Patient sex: F
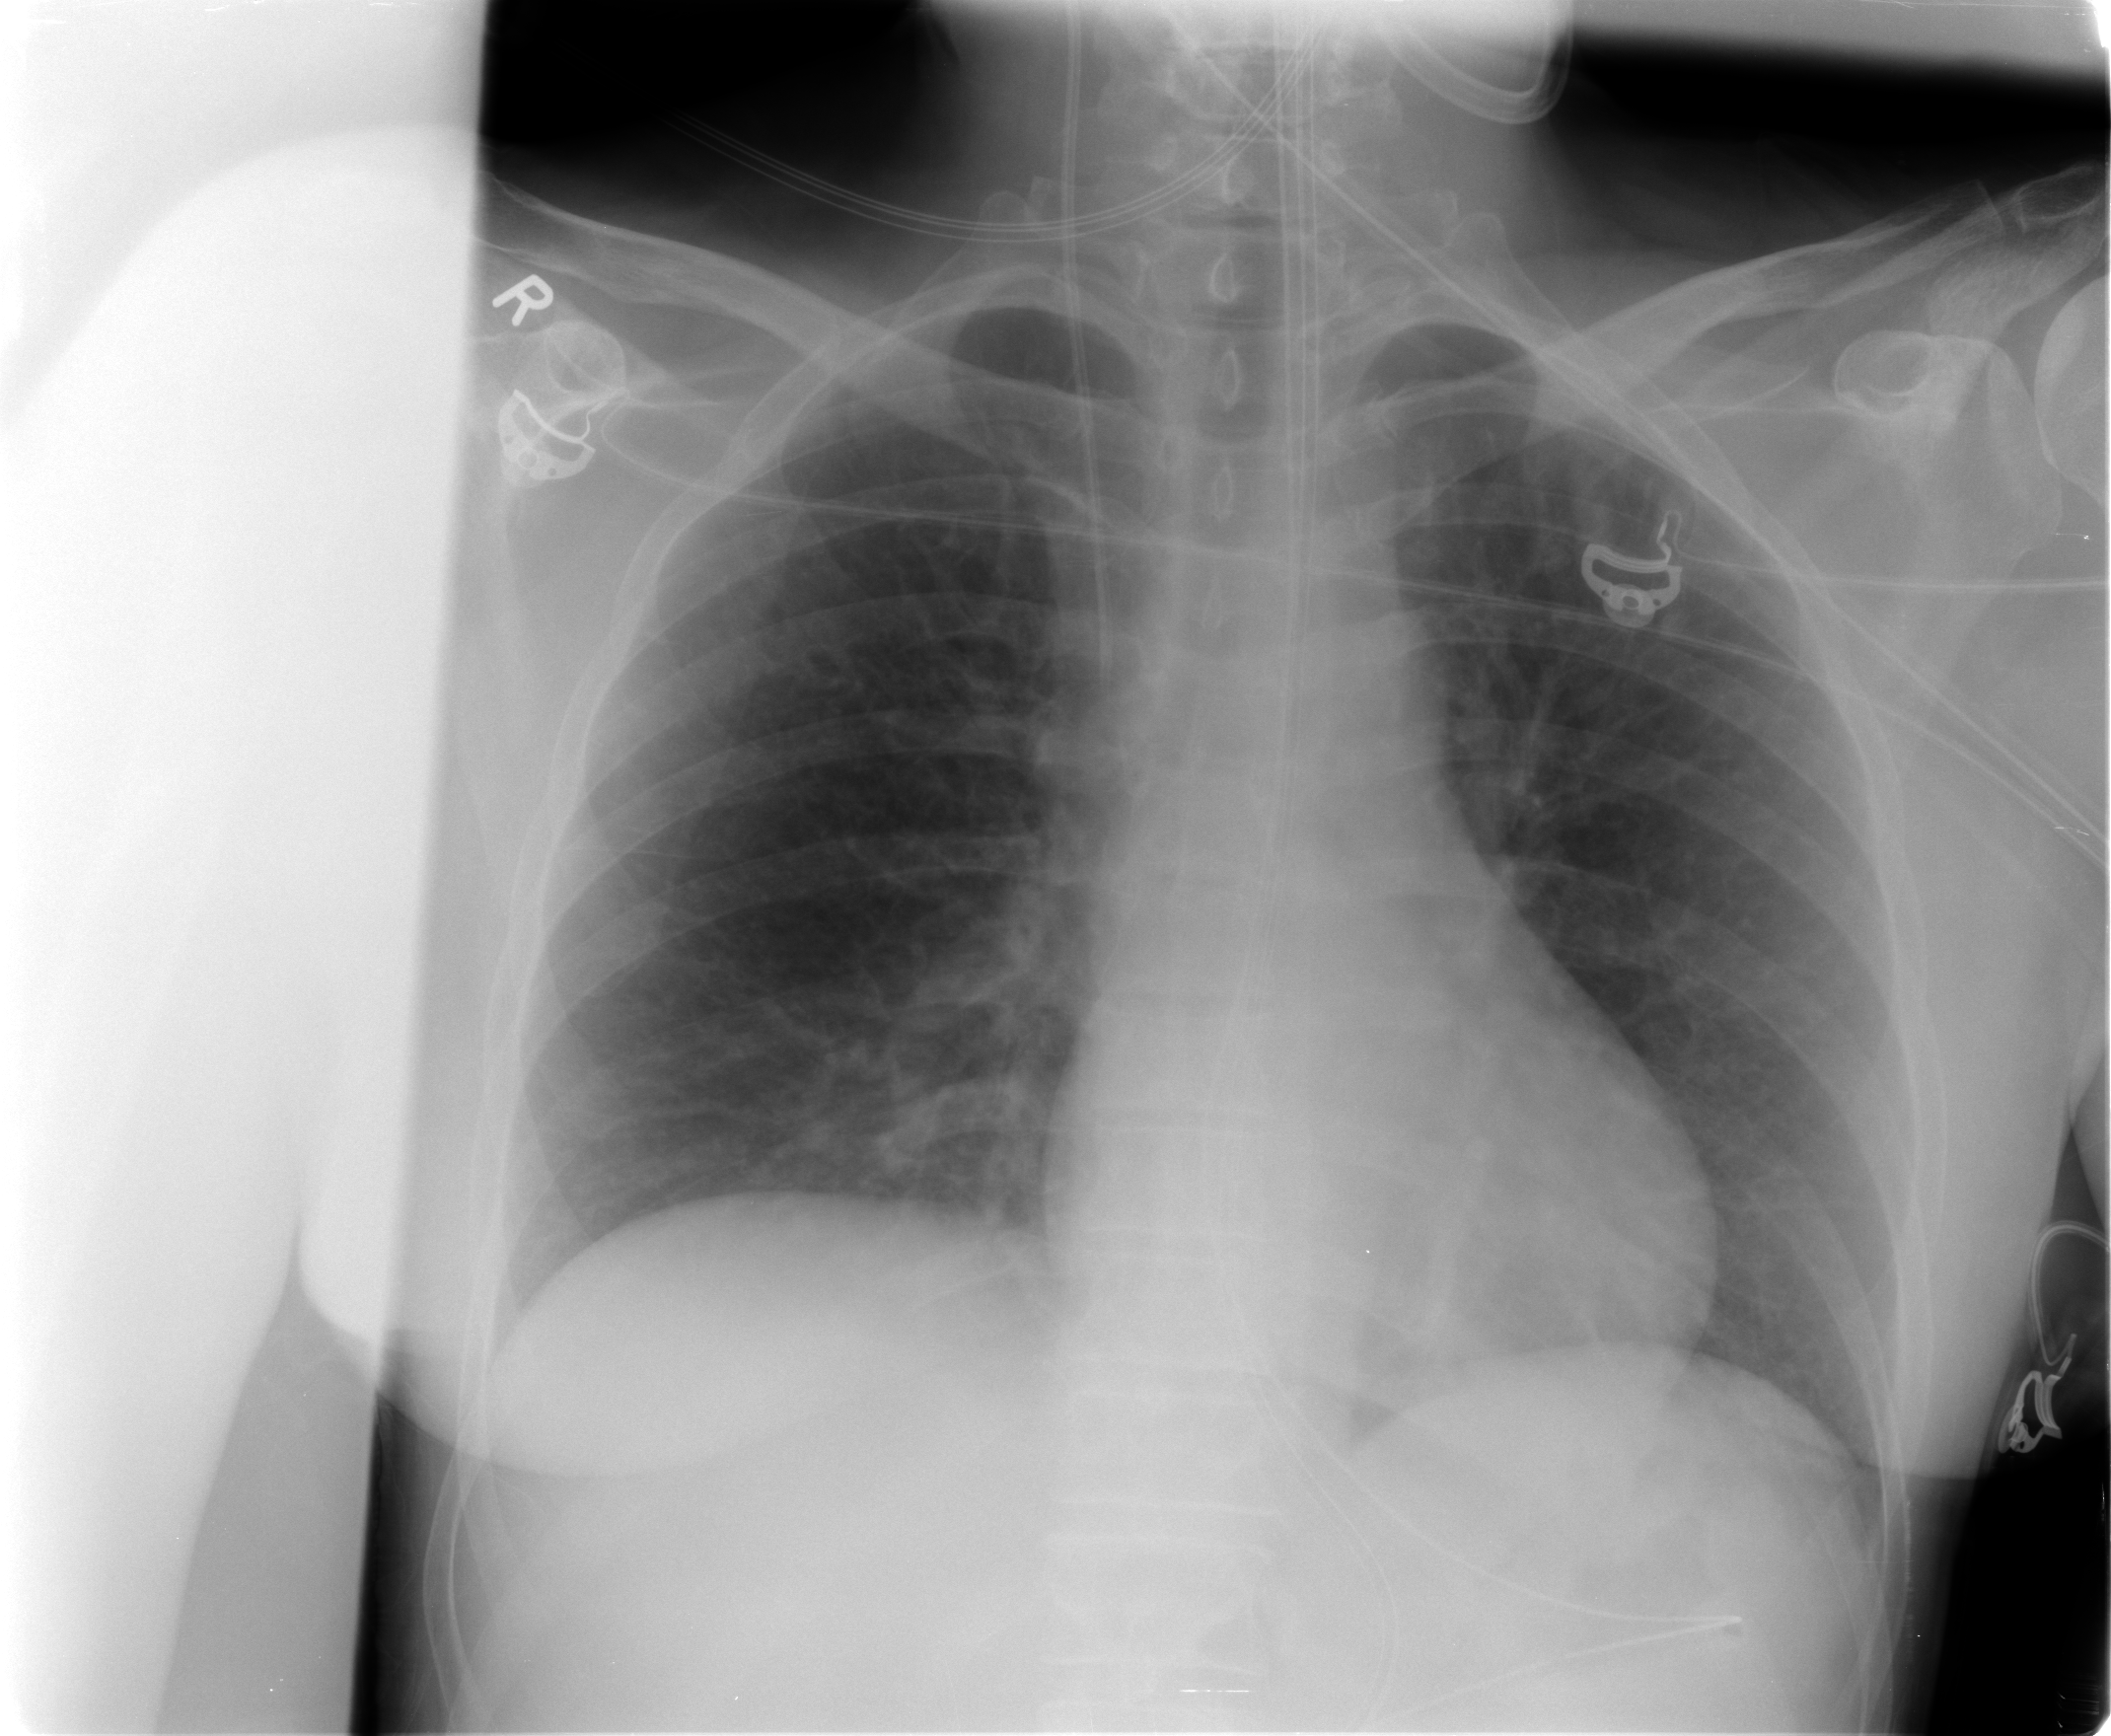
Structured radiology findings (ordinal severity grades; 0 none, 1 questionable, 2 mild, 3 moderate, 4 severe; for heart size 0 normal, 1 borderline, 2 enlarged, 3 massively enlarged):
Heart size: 0
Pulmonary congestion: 1
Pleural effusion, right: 0
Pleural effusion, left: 0
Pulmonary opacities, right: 0
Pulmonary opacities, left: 0
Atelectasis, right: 1
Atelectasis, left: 0